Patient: sex F, age 70
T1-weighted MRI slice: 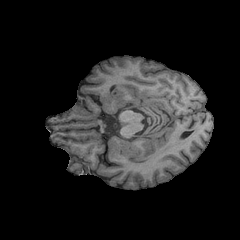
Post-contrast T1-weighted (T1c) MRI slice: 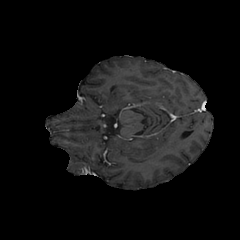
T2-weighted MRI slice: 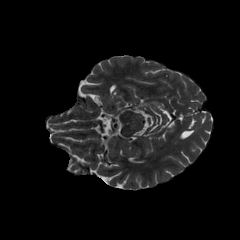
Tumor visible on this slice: no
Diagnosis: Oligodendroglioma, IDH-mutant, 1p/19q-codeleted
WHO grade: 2